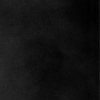
Label: dusty